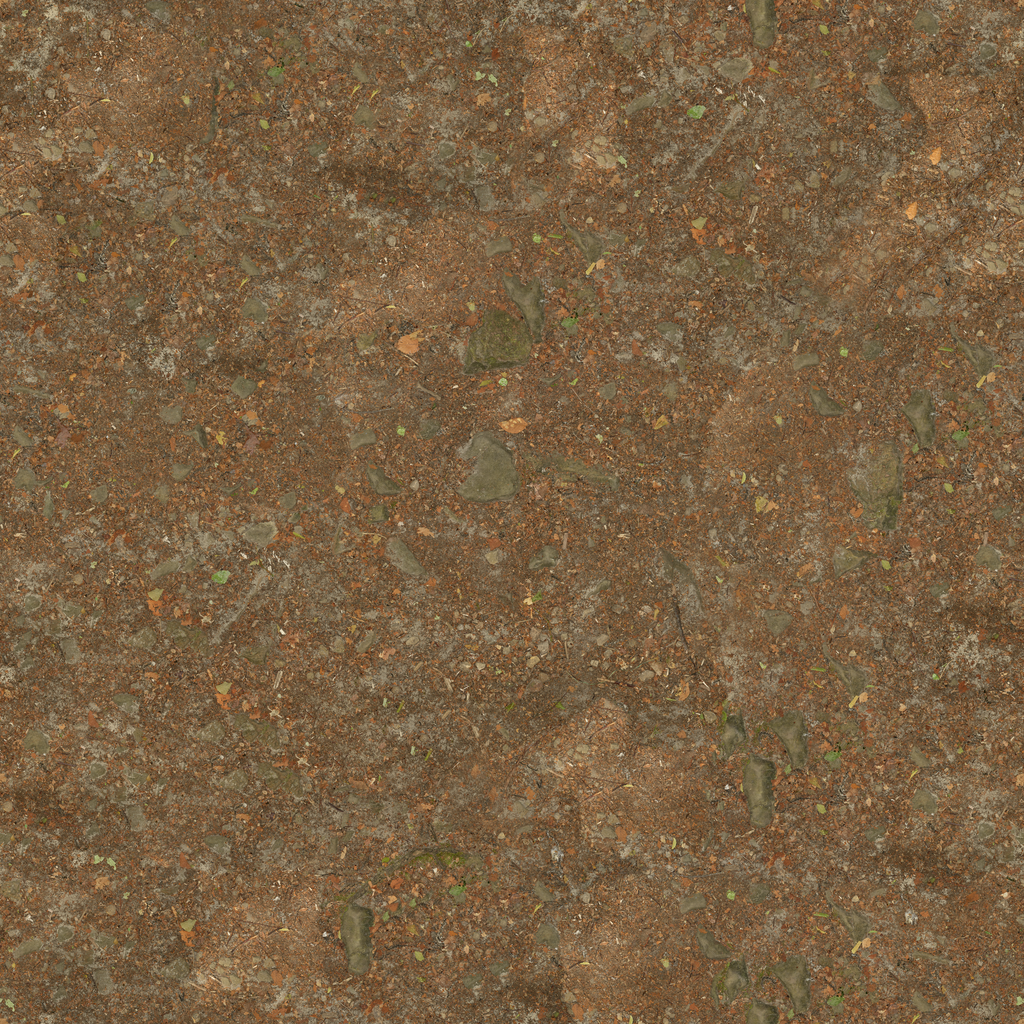
Texture map type: Color